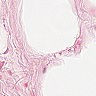
Metastatic tissue present: no